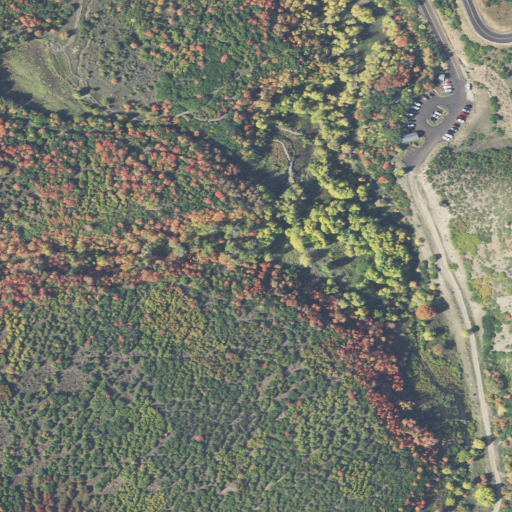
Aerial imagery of valley in Utah named Bear Canyon containing shrub, woody wetlands, mixed forest, deciduous forest, open development, low intensity development, high intensity development, and herbaceous wetlands